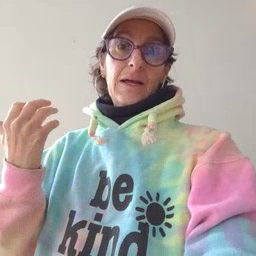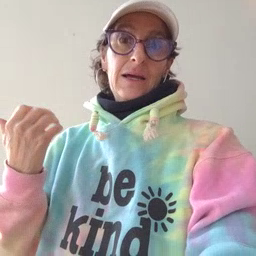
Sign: mad